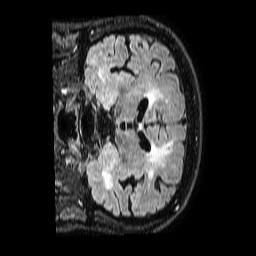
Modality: FLAIR
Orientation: coronal
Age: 57
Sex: male
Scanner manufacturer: philips
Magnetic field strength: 1.5 T
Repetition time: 4.8 s
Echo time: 0.3 s